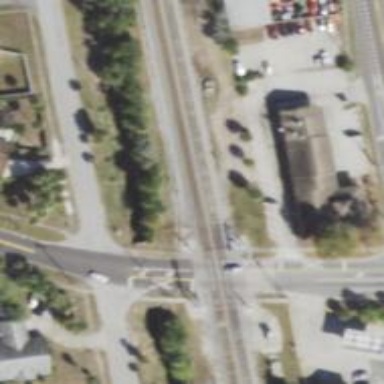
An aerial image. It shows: Railway crossing.